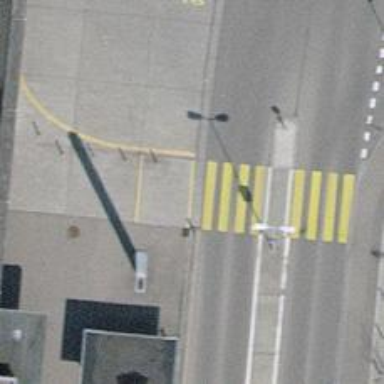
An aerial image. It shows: There is kerb barrier and crossing island present.